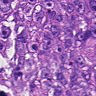
Metastatic tissue present: yes